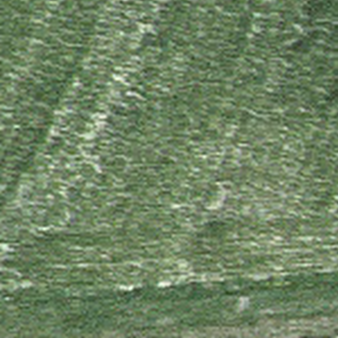
Label: other